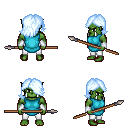
a pixel art fantasy rpg character, male body template, orc, green skin, teal tunic, white pants, white cyan swoop hairstyle, white cloth bracers, spear, four views (front, back, left, right), 2x2 character sprite sheet, small pixel art, hard edges, no anti-aliasing